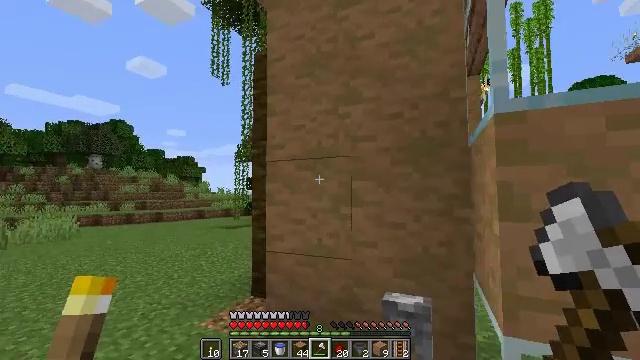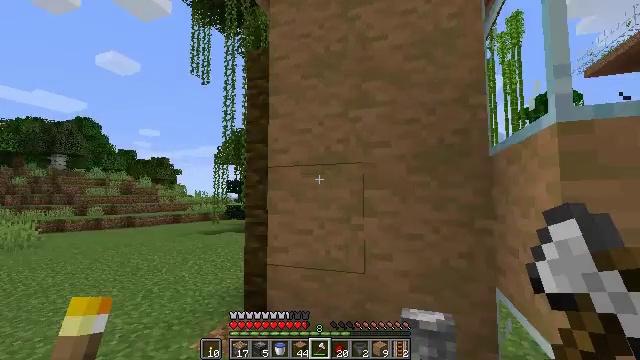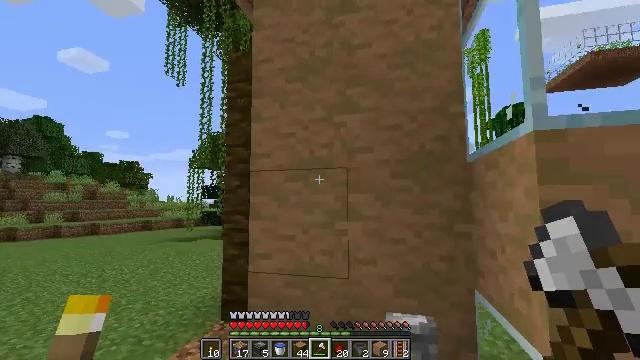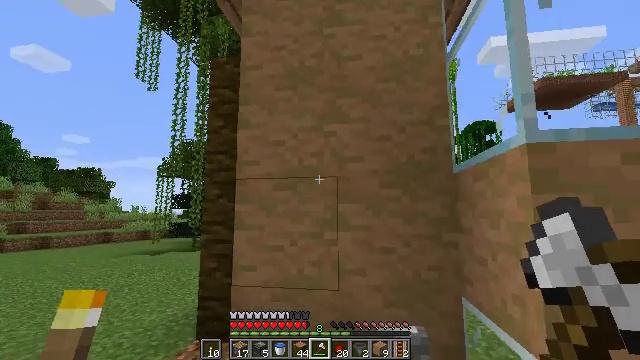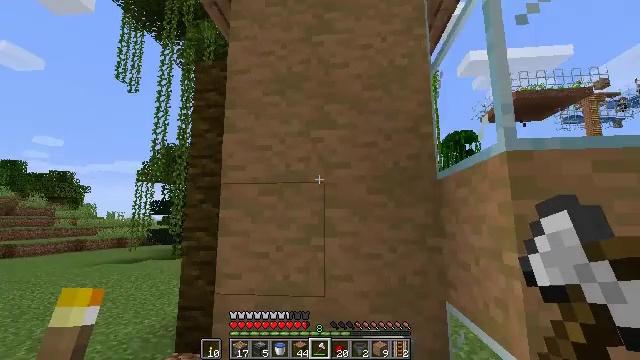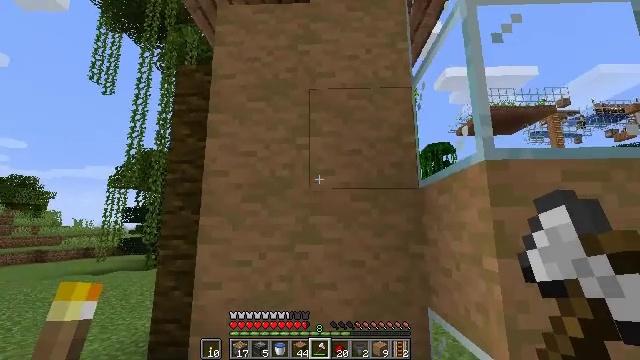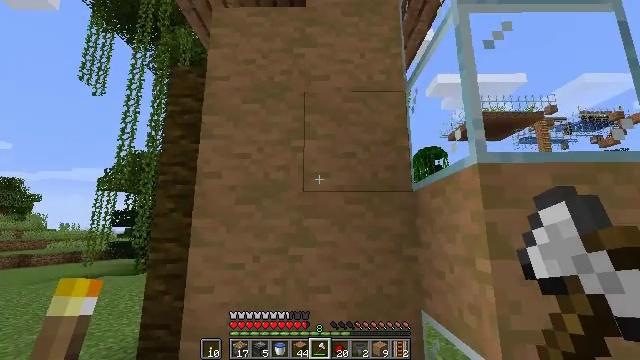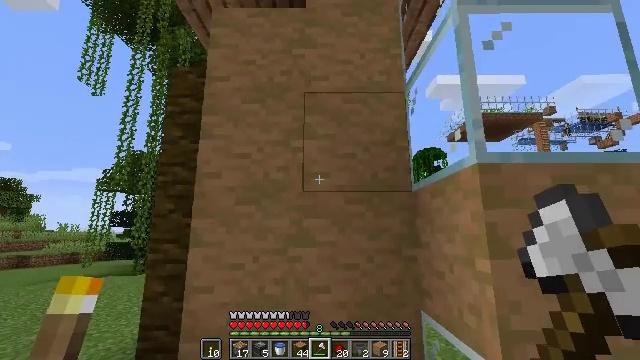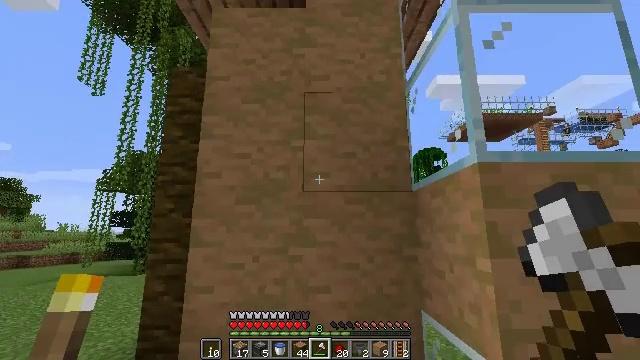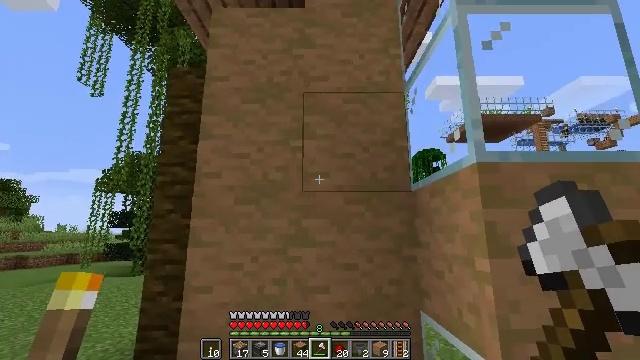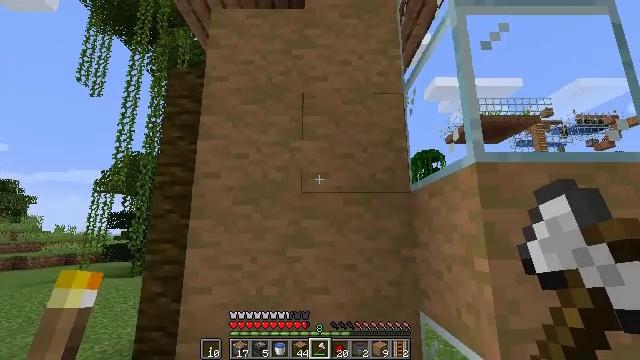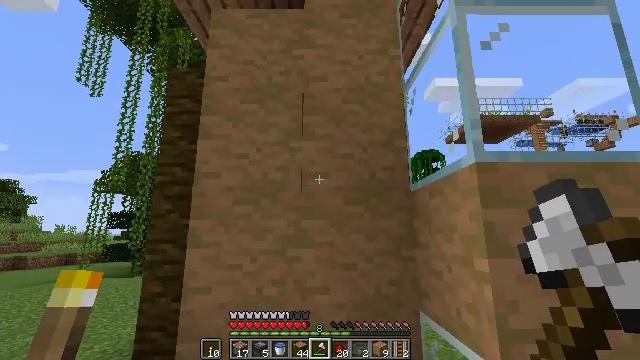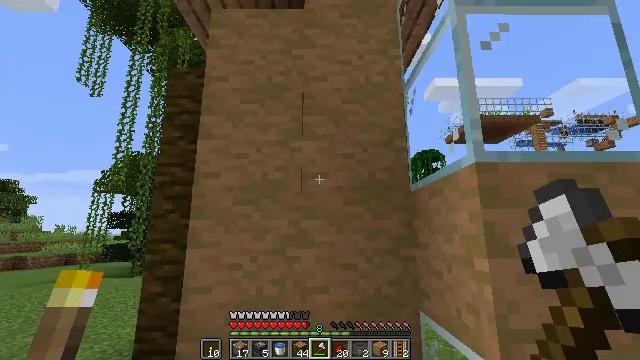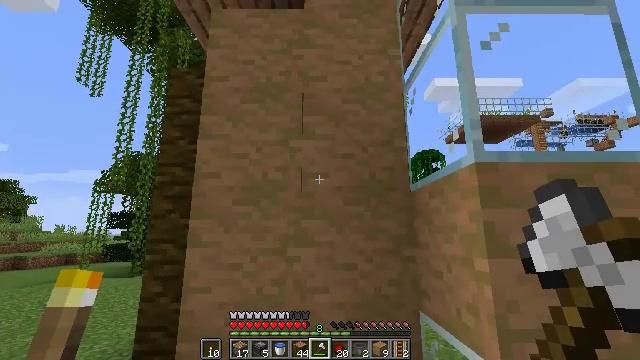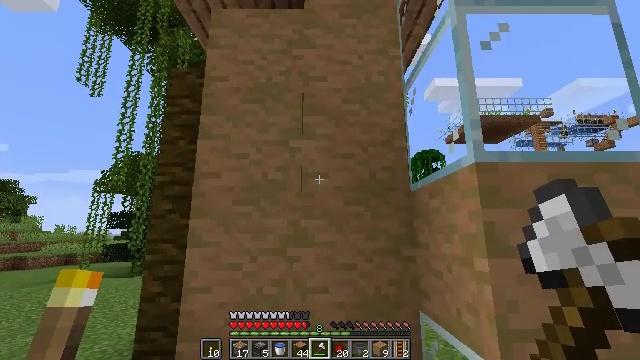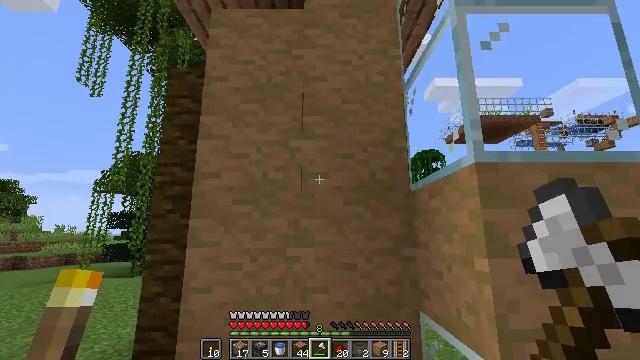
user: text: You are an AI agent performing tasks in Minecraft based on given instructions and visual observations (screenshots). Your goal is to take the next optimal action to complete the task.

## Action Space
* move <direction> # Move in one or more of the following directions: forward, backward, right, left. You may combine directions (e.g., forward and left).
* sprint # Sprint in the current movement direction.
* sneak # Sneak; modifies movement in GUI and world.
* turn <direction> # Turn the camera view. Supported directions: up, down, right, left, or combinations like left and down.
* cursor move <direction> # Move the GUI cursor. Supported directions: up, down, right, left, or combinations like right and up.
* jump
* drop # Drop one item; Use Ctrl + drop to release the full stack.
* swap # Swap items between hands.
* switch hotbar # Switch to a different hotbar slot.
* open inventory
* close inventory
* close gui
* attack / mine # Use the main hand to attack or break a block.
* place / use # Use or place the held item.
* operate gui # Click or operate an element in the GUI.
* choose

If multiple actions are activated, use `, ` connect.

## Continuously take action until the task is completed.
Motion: motion action
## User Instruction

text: Mine stripped jungle log.
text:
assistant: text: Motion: move left, turn right
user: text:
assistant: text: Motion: turn right and up
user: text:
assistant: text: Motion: turn right and up
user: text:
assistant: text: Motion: turn right and up
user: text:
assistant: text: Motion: turn right and up
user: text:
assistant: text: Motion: turn right
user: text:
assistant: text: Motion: no_op
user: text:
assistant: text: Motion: no_op
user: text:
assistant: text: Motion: no_op
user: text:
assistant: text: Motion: no_op
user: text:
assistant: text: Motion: no_op
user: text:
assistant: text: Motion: no_op
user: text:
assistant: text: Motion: no_op
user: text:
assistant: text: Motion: no_op
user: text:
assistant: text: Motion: no_op
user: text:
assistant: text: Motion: no_op
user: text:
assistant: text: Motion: move right
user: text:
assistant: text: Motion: move right
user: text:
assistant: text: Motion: move right
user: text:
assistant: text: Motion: move right
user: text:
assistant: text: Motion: move right
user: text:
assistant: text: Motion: move right
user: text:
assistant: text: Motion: move right
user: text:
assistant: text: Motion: move right, turn left
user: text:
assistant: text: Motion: move right, turn left
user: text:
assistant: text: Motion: move right, turn left
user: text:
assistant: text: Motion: turn left
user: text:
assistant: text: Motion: turn left
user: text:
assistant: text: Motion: no_op
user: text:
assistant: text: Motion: no_op